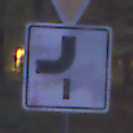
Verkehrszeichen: VerlaufVorfahrtsstrasse7
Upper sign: VorfahrtGewaehren
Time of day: Night
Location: Outdoor (Suburban)
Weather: PartlyCloudy
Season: NotSpecified
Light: Artificial